Interaction volume radius: 5 \u00c5
Interaction volume height: 15 \u00c5
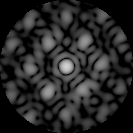
Disorder parameter: 0.4437